Question: EDIT: The problem raised by this question is very well explained and confirmed in this article by codebulb.ch, including some comparison between JSF '@ViewScoped', CDI '@ViewSCoped', and the Omnifaces '@ViewScoped', and a clear statement that JSF '@ViewScoped' is 'leaky by design': <URL>
---
'sessionListeners''com.sun.web.server.WebContainerListener''ContainerBase$ContainerBackgroundProcessor'
---
It is known that in JSF2.2, for a page that uses a @ViewScoped bean, navigating away from it (or reloading it) using any of the following techniques will result in instances of the @ViewScoped bean "dangling" in the session so that it will not be garbage collected, leading to endlessly growing heap memory (as long as provoked by GETs):
- Using an h:link to GET a new page.- Using an h:outputLink (or an HTML A tag) to GET a new page.- Reloading the page in the browser using a RELOAD command or button.- Reloading the page using a keyboard ENTER on the browser URL (also a GET).
By contrast, passing through the JSF navigation system by using say an h:commandButton results in the release of the @ViewScoped bean such that it can be garbage collected.
This is explained (by BalusC) at <URL>.
'@ViewScoped'<URL>
I repeat here an image of the index.html, which summarises the navigation cases and the results for heap memory:

---
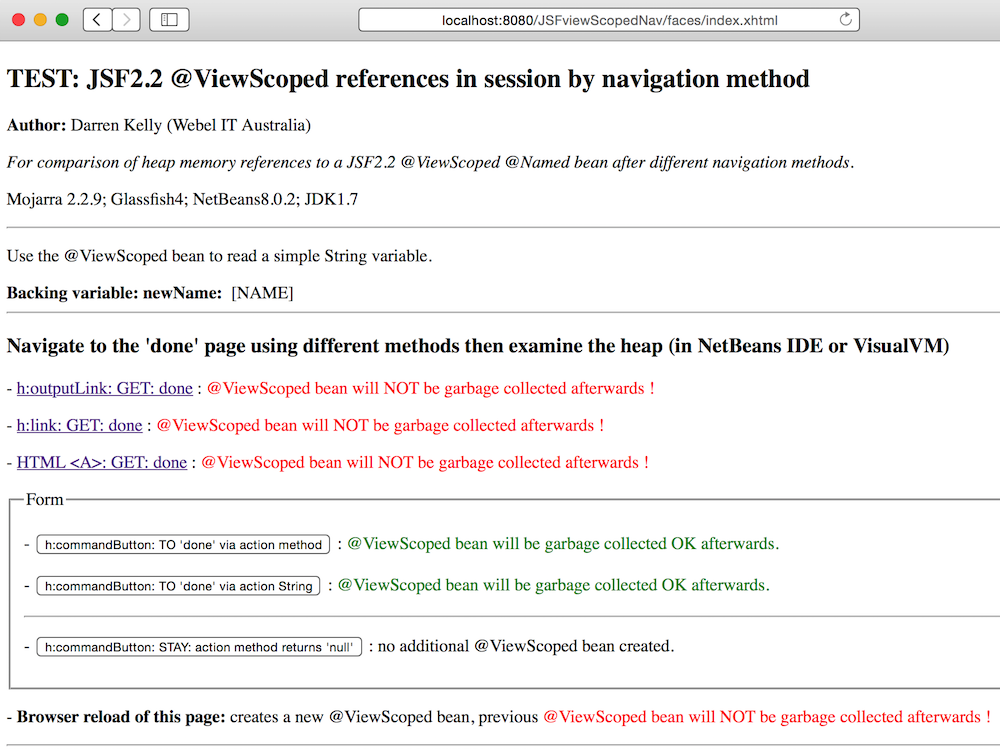
Answer: Basically, you want the JSF view state and all view scoped beans to be destroyed during a window unload. The solution has been implemented in <URL> which is fleshed out in its documentation as below:
> There may be cases when it's desirable to immediately destroy a view scoped bean as well when the browser 'unload' event is invoked. I.e. when the user navigates away by GET, or closes the browser tab/window. None of the both JSF 2.2 view scope annotations support this. Since OmniFaces 2.2, this CDI view scope annotation will guarantee that the '@PreDestroy' annotated method is also invoked on browser unload. This trick is done by a synchronous XHR request via an automatically included helper script 'omnifaces:unload.js'. There's however a small caveat: on slow network and/or poor server hardware, there may be a noticeable lag between the enduser action of unloading the page and the desired result. If this is undesireable, then better stick to JSF 2.2's own view scope annotations and accept the postponed destroy.Since OmniFaces 2.3, the unload has been further improved to also physically remove the associated JSF view state from JSF implementation's internal LRU map in case of server side state saving, hereby further decreasing the risk at 'ViewExpiredException' on the other views which were created/opened earlier. As side effect of this change, the '@PreDestroy' annotated method of any standard JSF view scoped beans referenced in the same view as the OmniFaces CDI view scoped bean will also guaranteed be invoked on browser unload.
You can find the relevant source code here:
- <URL>
The unload script will run <URL> Mojarra, MyFaces and PrimeFaces are recognized.
The unload script will <URL>.
'''
var url = form.action;
var query = "omnifaces.event=unload&id=" + id + "&" + VIEW_STATE_PARAM + "=" + encodeURIComponent(form[VIEW_STATE_PARAM].value);
var contentType = "application/x-www-form-urlencoded";
if (navigator.sendBeacon) {
// Synchronous XHR is deprecated during unload event, modern browsers offer Beacon API for this which will basically fire-and-forget the request.
navigator.sendBeacon(url, new Blob([query], {type: contentType}));
}
else {
var xhr = new XMLHttpRequest();
xhr.open("POST", url, false);
xhr.setRequestHeader("X-Requested-With", "XMLHttpRequest");
xhr.setRequestHeader("Content-Type", contentType);
xhr.send(query);
}
'''
The unload view handler will <URL>.
'''
context.getApplication().publishEvent(context, PreDestroyViewMapEvent.class, UIViewRoot.class, createdView);
'''
This however doesn't destroy the physical JSF view state in the HTTP session and thus the below <URL> would fail:
1. Set number of physical views to 3 (in Mojarra, use com.sun.faces.numberOfLogicalViews context param and in MyFaces use org.apache.myfaces.NUMBER_OF_VIEWS_IN_SESSION context param).
2. Create a page which references a standard JSF @ViewScoped bean.
3. Open this page in a tab and keep it open all time.
4. Open the same page in another tab and then immediately close this tab.
5. Open the same page in another tab and then immediately close this tab.
6. Open the same page in another tab and then immediately close this tab.
7. Submit a form in the first tab.
This would fail with a 'ViewExpiredException' because the JSF view states of previously closed tabs aren't physically destroyed during 'PreDestroyViewMapEvent'. They still stick around in the session. OmniFaces '@ViewScoped' will actually destroy them. Destroying the JSF view state is however implementation specific. That explains at least the quite hacky code in 'Hacks' class which should achieve that.
The integration test for this specific case can be found in <URL> run against WildFly 10.0.0, TomEE 7.0.1 and Payara 4.1.1.163.
---
In a nutshell: just replace 'javax.faces.view.ViewScoped' by 'org.omnifaces.cdi.ViewScoped'. The rest is transparent.
'''
import javax.inject.Named;
import org.omnifaces.cdi.ViewScoped;
@Named
@ViewScoped
public class Bean implements Serializable {}
'''
I have at least made an effort to <URL> a public API method to physically destroy the JSF view state. Perhaps it will come in JSF 2.3 and then I should be able to eliminate the boilerplate in OmniFaces 'Hacks' class. Once the thing is polished in OmniFaces, it will perhaps ultimately come in JSF, but not before 2.4.